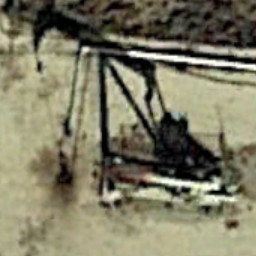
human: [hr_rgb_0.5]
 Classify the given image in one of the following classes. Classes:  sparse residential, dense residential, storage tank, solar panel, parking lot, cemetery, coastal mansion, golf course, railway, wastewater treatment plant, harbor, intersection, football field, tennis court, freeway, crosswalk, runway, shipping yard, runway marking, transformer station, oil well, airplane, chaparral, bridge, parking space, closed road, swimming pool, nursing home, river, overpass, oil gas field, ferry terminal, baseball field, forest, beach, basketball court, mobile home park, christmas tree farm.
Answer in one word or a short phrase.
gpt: oil well